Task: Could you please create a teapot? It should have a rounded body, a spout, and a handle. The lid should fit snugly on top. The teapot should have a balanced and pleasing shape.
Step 6:
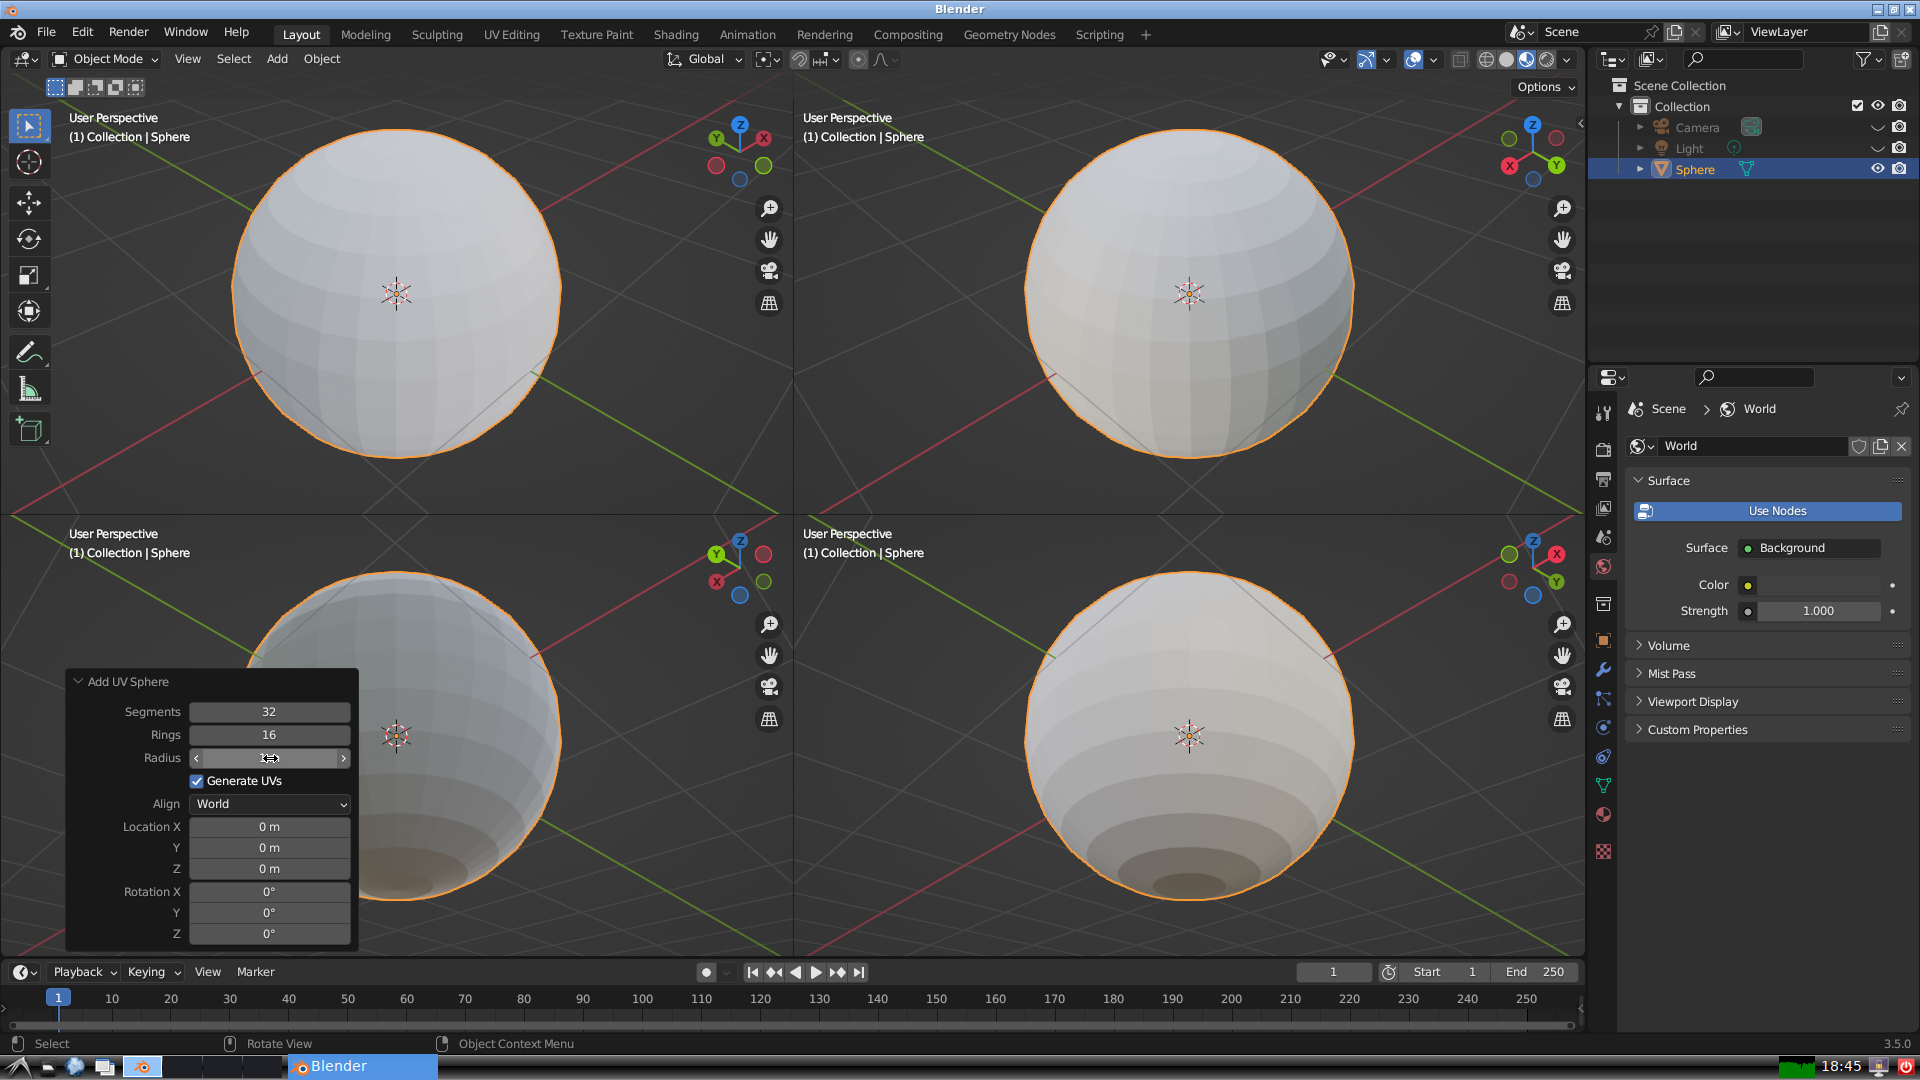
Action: click: no